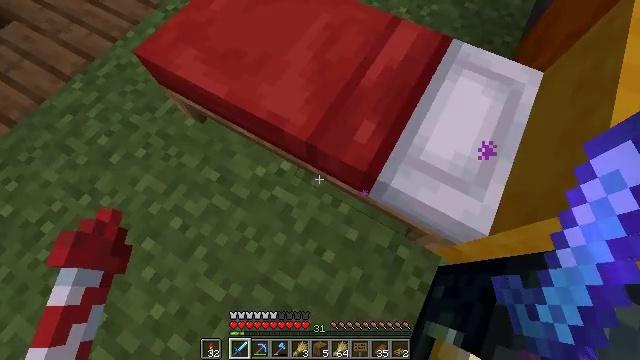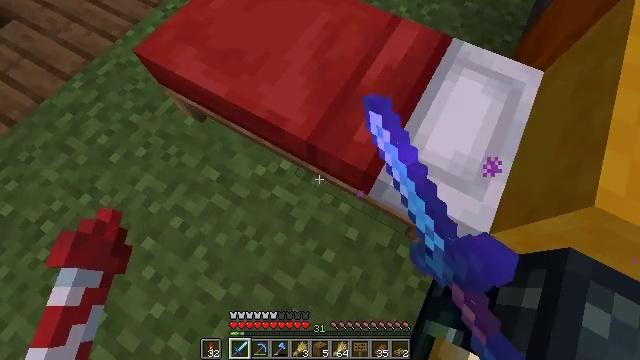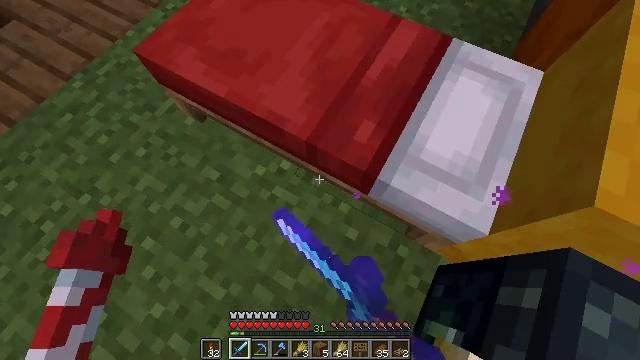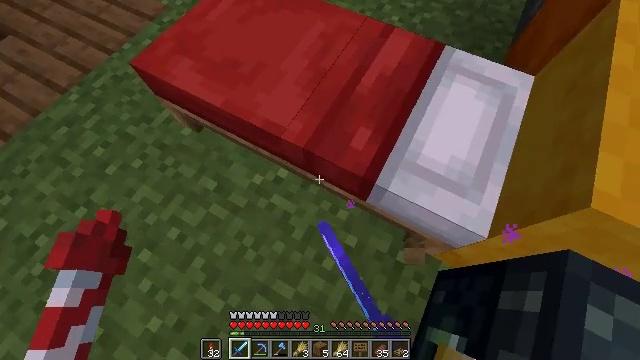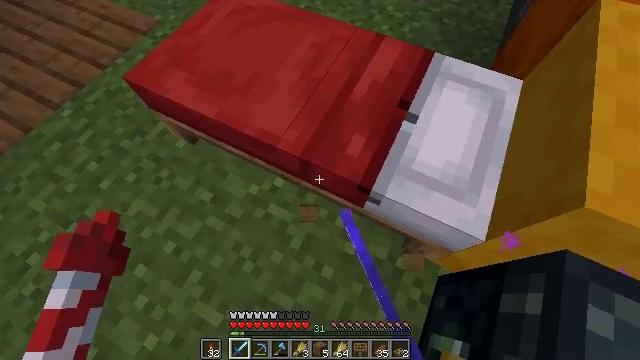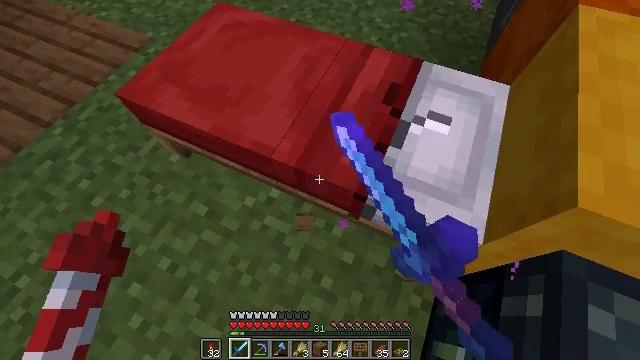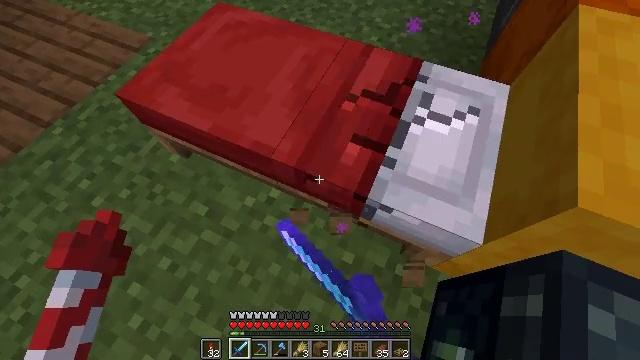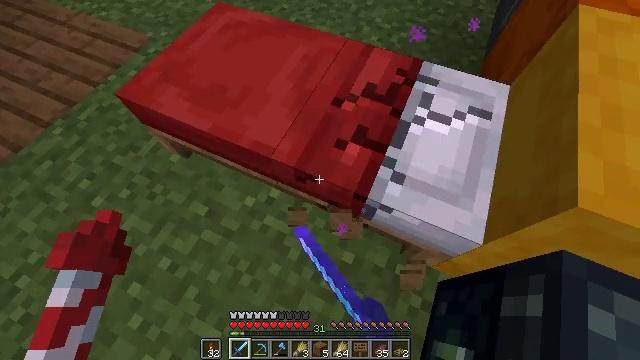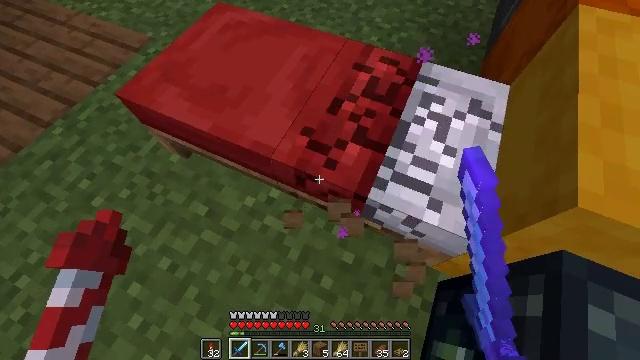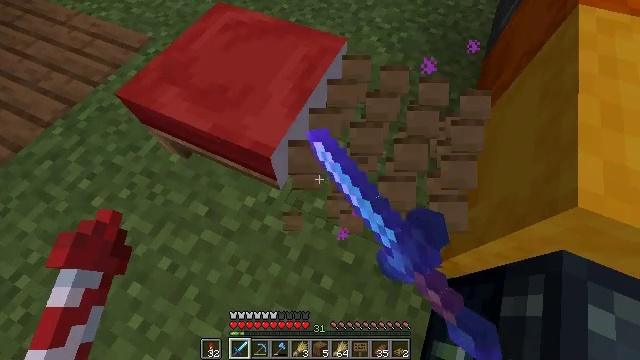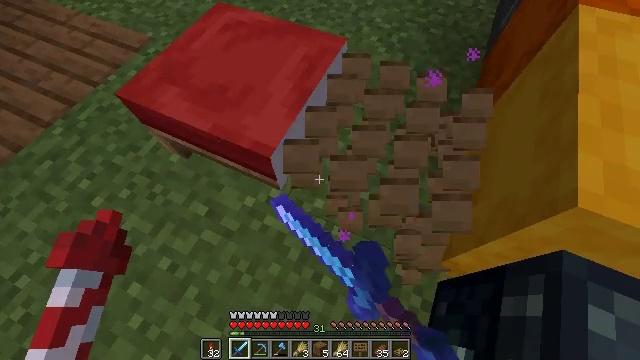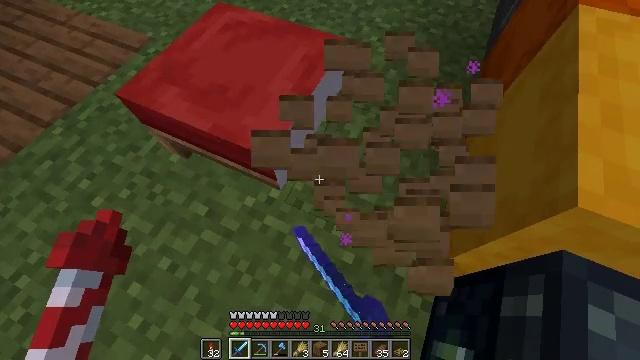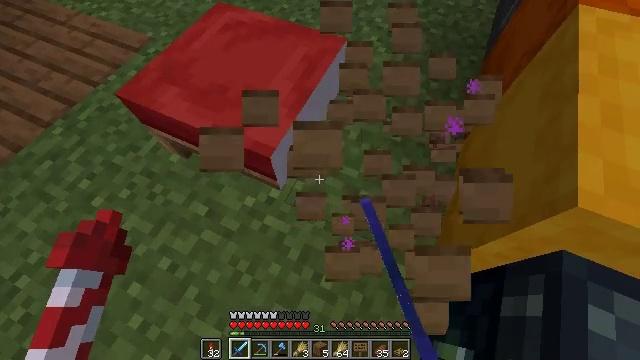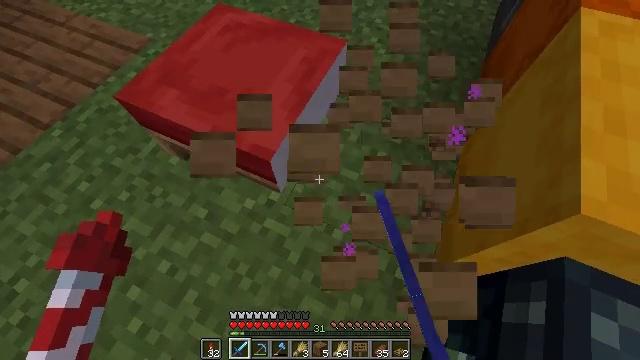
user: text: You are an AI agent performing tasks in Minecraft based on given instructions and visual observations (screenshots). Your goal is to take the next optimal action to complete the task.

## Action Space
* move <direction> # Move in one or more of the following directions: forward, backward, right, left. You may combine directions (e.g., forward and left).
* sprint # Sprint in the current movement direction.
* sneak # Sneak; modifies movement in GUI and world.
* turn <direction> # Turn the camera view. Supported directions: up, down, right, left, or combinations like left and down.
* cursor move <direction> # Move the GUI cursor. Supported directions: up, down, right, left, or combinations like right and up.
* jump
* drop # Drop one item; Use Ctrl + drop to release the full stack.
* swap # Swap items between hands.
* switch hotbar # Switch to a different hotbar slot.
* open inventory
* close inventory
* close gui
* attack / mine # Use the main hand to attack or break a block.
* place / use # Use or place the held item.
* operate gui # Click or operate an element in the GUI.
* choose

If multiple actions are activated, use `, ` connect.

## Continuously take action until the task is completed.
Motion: motion action
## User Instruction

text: Dismantle the red bed.
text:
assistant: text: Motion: attack / mine
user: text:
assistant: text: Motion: attack / mine
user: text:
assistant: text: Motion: turn right and up, attack / mine
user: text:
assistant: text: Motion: turn right and up, attack / mine
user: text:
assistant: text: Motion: turn right and up, attack / mine
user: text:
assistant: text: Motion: attack / mine
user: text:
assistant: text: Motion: attack / mine
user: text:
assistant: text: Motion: attack / mine
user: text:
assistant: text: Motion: attack / mine
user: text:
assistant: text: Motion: attack / mine
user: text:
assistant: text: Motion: attack / mine
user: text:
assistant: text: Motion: no_op
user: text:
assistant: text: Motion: move forward
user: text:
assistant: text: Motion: no_op